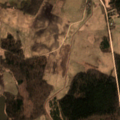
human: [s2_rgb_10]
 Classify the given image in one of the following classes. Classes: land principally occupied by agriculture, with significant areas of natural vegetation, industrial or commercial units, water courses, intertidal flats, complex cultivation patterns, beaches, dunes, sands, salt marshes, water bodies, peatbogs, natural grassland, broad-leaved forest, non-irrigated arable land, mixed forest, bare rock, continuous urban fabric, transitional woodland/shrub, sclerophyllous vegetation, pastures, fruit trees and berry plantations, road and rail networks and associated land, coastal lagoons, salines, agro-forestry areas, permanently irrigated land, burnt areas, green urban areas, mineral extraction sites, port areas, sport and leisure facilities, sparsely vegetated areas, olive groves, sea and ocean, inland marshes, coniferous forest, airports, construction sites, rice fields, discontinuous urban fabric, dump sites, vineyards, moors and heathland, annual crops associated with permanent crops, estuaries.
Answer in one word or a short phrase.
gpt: non-irrigated arable land, pastures, complex cultivation patterns, land principally occupied by agriculture, with significant areas of natural vegetation, coniferous forest, mixed forest